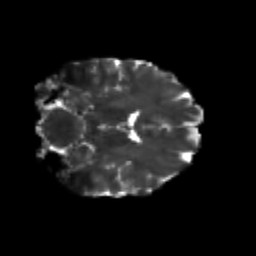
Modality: T2w
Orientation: coronal
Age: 25
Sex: female
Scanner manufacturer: siemens
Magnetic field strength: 3 T
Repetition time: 3.5 s
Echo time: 0.125 s